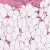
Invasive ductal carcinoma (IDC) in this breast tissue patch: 0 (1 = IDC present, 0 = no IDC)